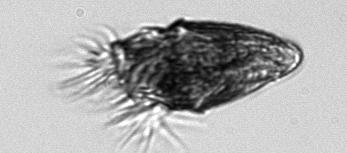
Label: Tontonia_appendiculariformis